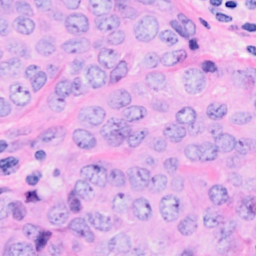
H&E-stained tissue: Breast